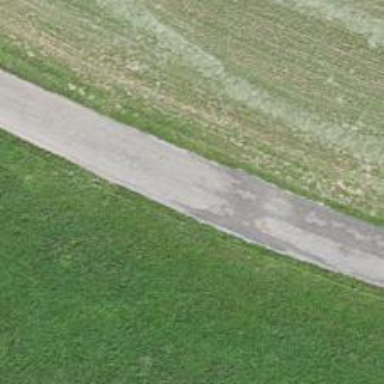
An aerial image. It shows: Well-maintained track road with grade 1 tracktype.